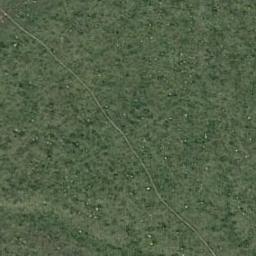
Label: meadow